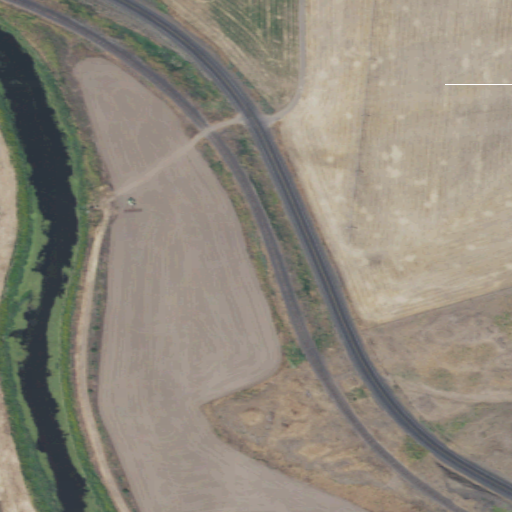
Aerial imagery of valley in Washington named Big Cove Canyon containing cultivated crops, shrub, low intensity development, pasture, open development, herbaceous wetlands, open water, medium intensity development, woody wetlands, and evergreen forest